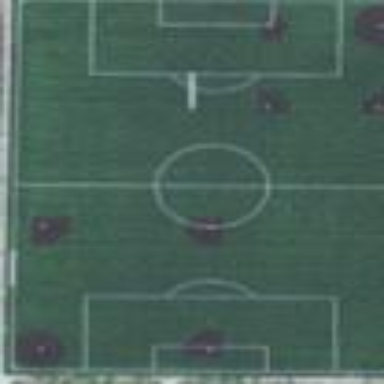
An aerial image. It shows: Soccer pitch for outdoor sports and leisure activities.